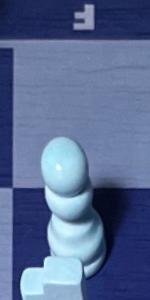
Label: Pawn_White